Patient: sex M, age 48
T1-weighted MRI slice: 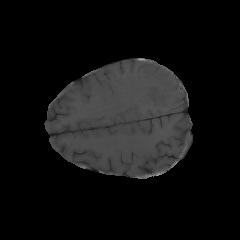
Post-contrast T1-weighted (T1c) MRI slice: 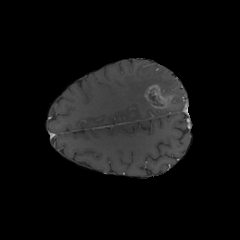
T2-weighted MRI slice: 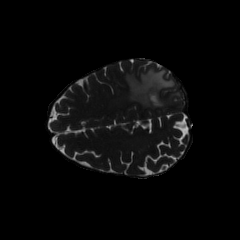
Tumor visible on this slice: yes
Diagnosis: Glioblastoma, IDH-wildtype
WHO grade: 4